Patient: sex F, age 73
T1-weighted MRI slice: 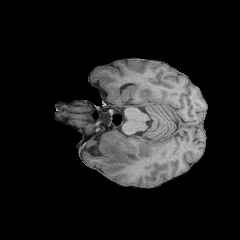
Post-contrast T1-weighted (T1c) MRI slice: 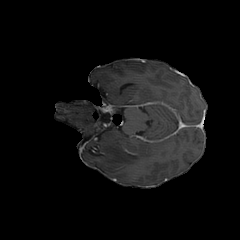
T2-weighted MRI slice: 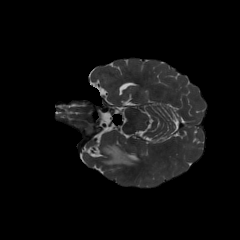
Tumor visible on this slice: yes
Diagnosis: Glioblastoma, IDH-wildtype
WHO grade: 4